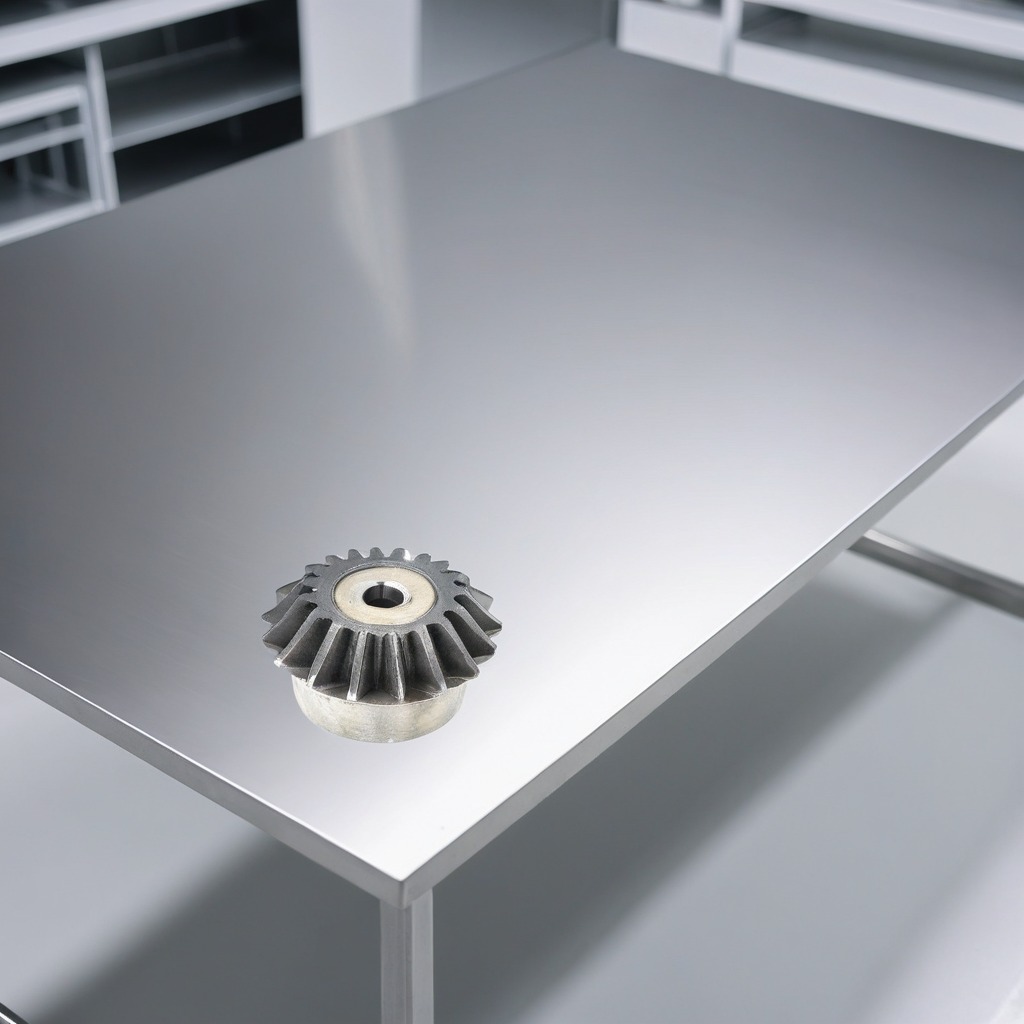
A steel gear with teeth is lying on the stainless steel table.